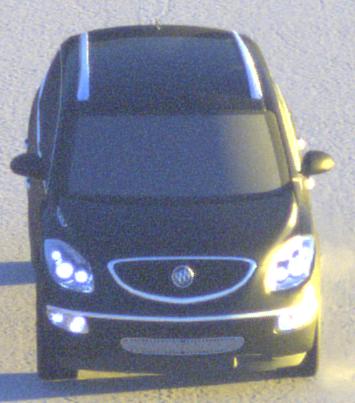
Make: Buick
Model: Enclave
Detailed model: GMT967
Model produced from: 2007
Model produced until: 2017
Doors: 5
Color: black
Road condition: dry road
Daytime: sunrise or sunset
Contrast: high contrast